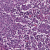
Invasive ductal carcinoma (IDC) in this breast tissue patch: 1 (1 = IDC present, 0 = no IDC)